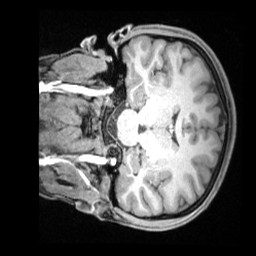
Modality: T1w
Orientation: coronal
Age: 24
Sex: female
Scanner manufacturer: siemens
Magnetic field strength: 3 T
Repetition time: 1.68 s
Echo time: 0.00188 s